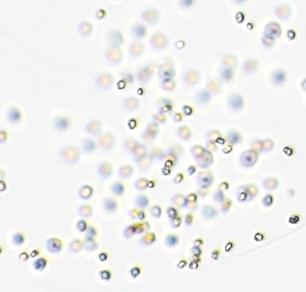
Label: Phaeocystis